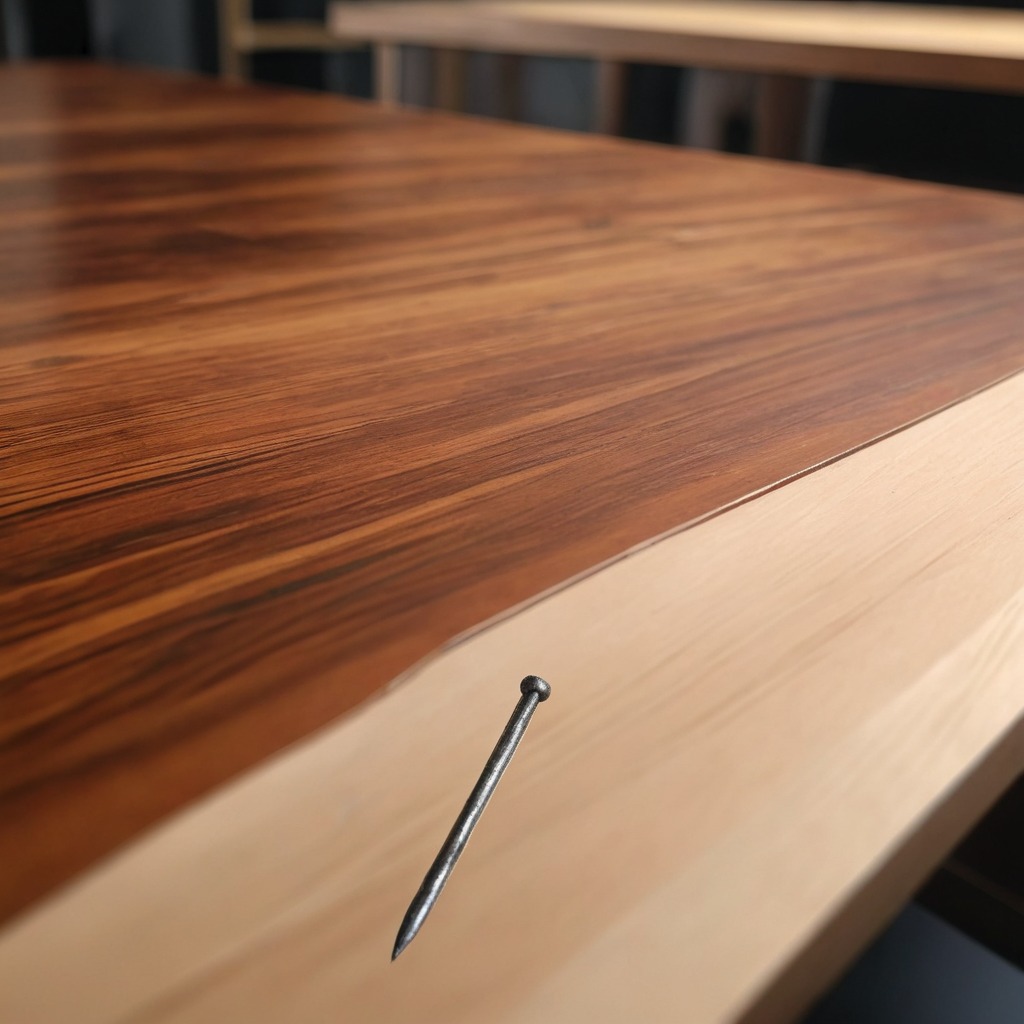
A nail is lying on the wooden table in a carpentry studio.